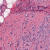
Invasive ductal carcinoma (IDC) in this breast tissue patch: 1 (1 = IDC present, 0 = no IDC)